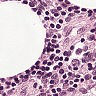
Metastatic tissue present: no